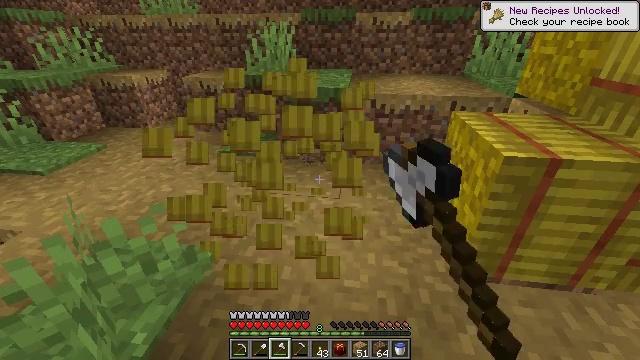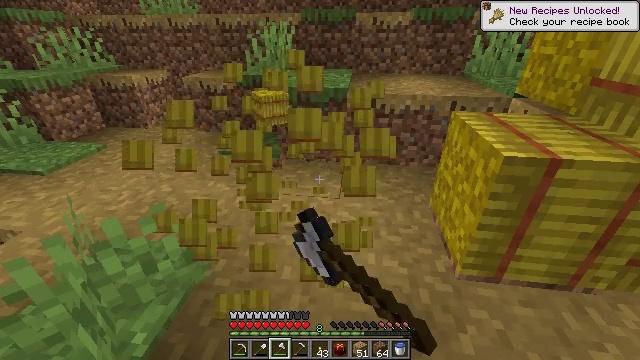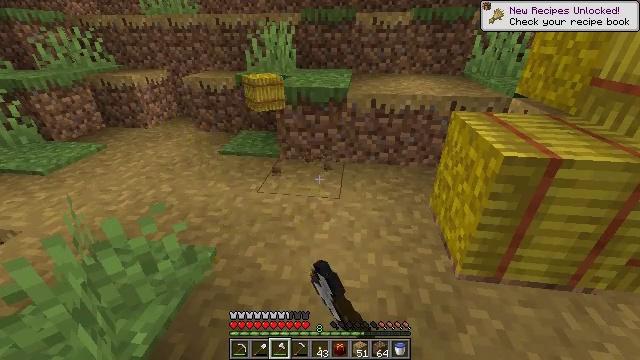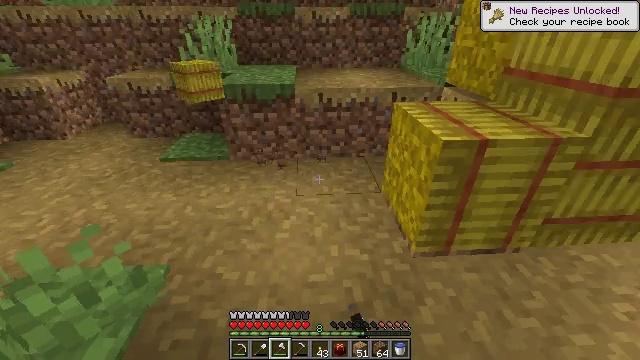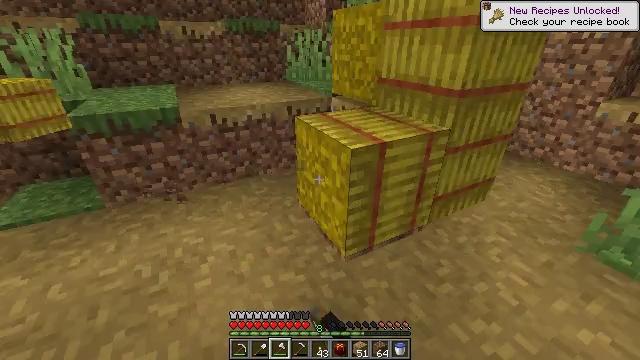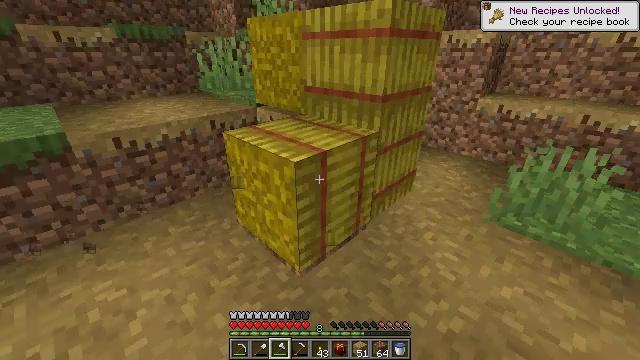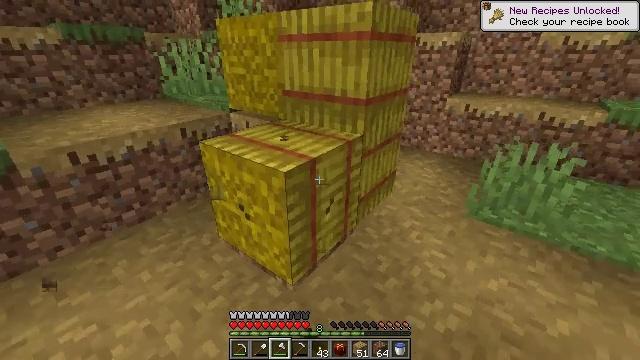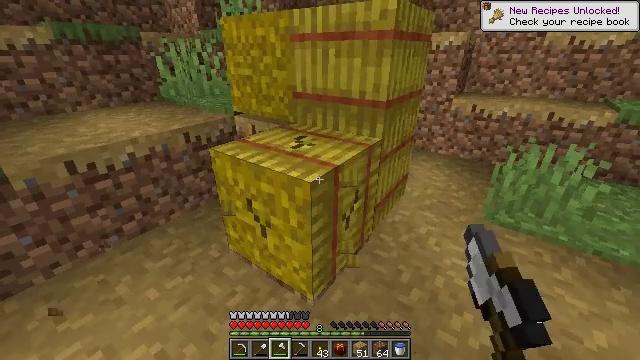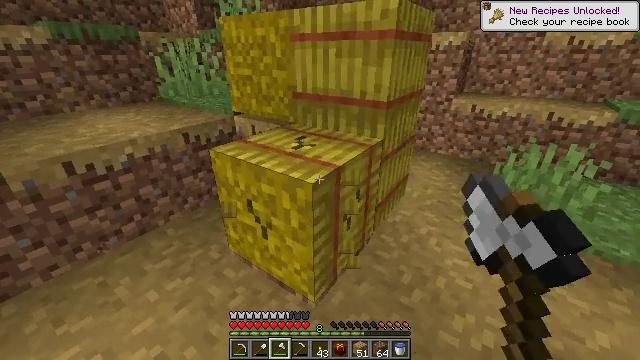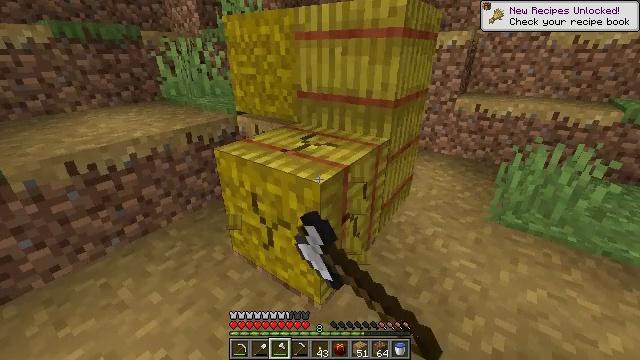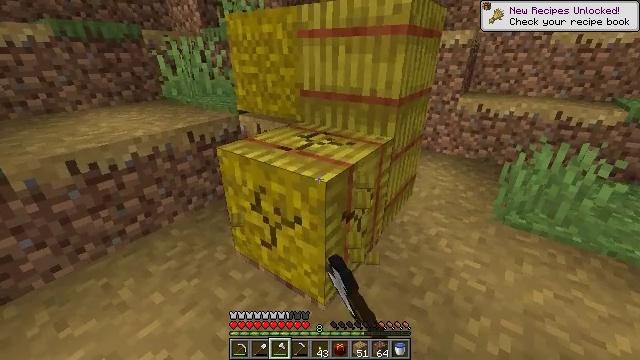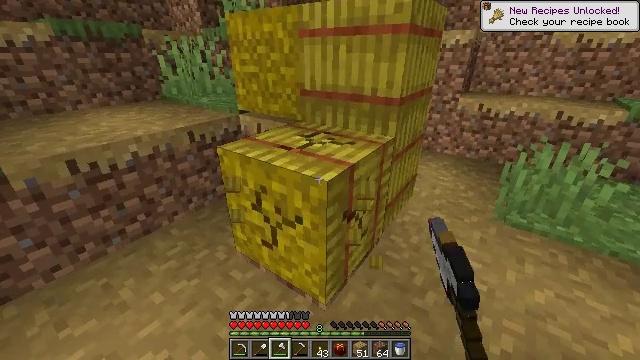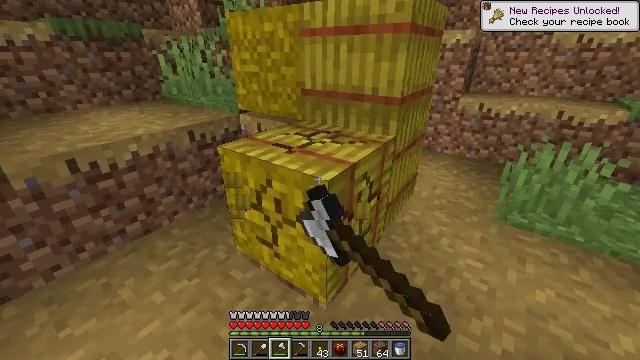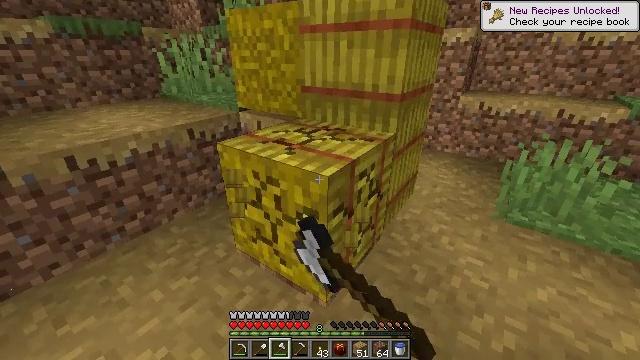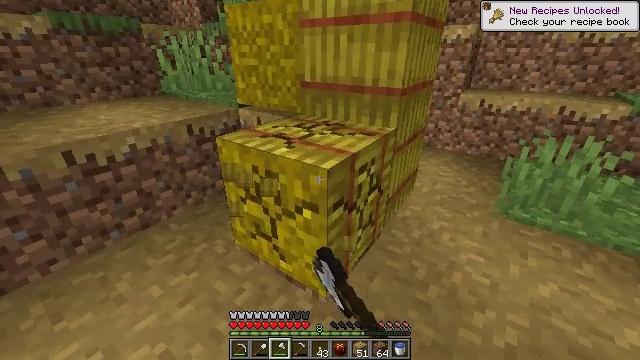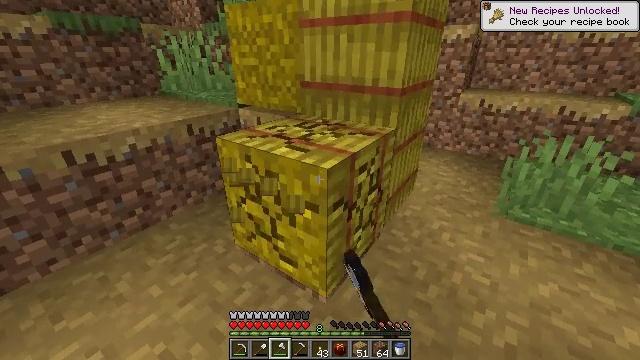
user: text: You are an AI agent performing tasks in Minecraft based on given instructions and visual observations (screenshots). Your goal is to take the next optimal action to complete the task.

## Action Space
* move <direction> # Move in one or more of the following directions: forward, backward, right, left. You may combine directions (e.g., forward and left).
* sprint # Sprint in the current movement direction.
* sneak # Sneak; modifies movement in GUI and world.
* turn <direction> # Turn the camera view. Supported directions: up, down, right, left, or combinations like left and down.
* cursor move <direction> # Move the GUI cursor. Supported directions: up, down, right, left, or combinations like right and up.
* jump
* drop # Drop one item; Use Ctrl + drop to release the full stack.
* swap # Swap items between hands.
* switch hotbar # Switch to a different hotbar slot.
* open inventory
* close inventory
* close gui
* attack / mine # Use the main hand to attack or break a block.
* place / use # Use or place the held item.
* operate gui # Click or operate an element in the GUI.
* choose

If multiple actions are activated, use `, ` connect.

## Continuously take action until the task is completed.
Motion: motion action
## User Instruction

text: Gather hay blocks from the farm.
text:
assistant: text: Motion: attack / mine
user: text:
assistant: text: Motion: attack / mine
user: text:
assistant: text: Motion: move forward and move left, turn right, attack / mine
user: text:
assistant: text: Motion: move forward and move left, turn right and up, attack / mine
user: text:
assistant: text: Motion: move forward and move left, turn right and up, attack / mine
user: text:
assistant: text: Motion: move forward and move left, turn right, attack / mine
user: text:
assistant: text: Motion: turn right, attack / mine
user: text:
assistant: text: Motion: attack / mine
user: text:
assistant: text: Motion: attack / mine
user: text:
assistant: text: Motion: attack / mine
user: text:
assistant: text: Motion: attack / mine
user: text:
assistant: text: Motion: attack / mine
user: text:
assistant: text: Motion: attack / mine
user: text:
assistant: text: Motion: attack / mine
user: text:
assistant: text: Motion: attack / mine
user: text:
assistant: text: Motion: attack / mine
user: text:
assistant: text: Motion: attack / mine
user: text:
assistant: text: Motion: attack / mine
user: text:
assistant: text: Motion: attack / mine
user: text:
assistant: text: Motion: attack / mine
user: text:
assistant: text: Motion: attack / mine
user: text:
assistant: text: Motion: attack / mine
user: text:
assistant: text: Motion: attack / mine
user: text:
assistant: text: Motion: attack / mine
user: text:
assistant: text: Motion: move forward and move left, turn right and up, attack / mine
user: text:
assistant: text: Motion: move forward and move left, turn right and up, attack / mine
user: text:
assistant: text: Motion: move forward and move left, turn right and up, attack / mine
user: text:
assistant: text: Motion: turn up, attack / mine
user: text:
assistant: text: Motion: attack / mine
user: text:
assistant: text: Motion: attack / mine